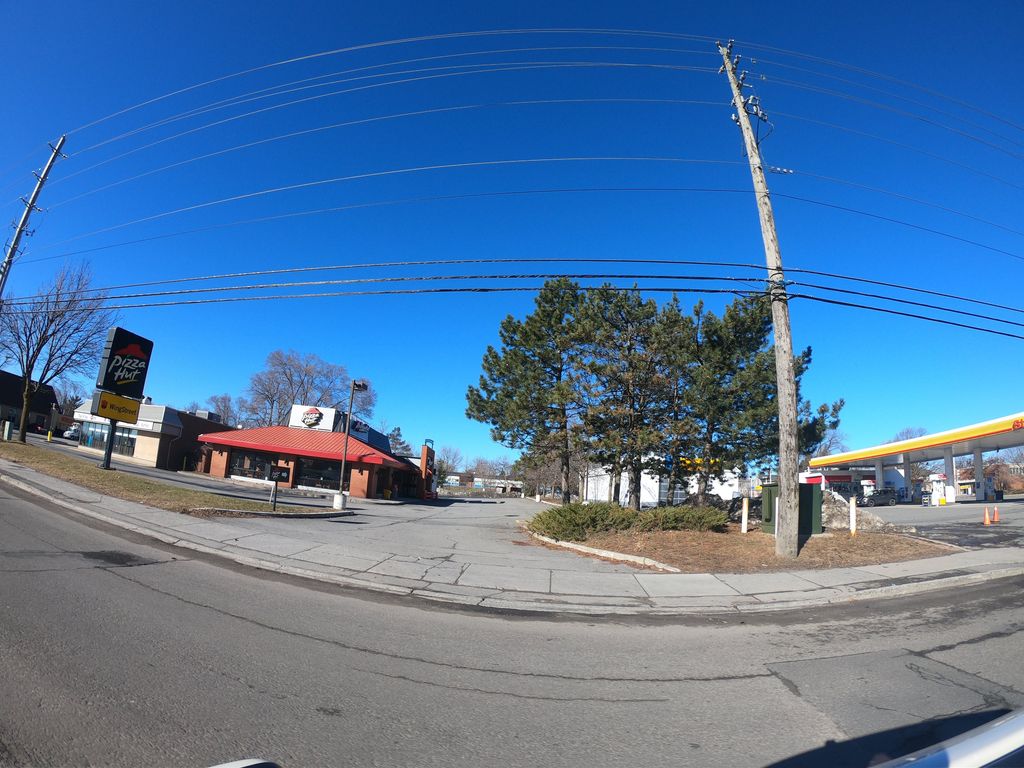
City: ottawa-gatineau